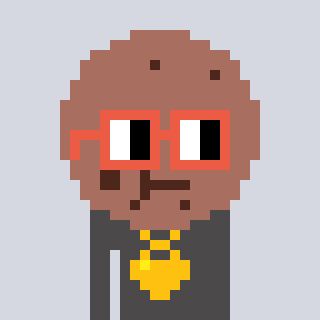
a pixel art character with square orange glasses, a cookie-shaped head and a grayscale-colored body on a cool background